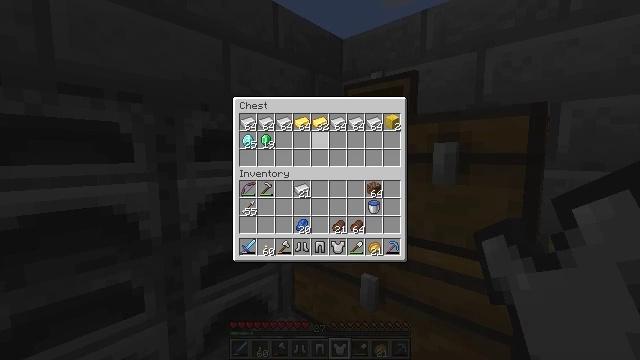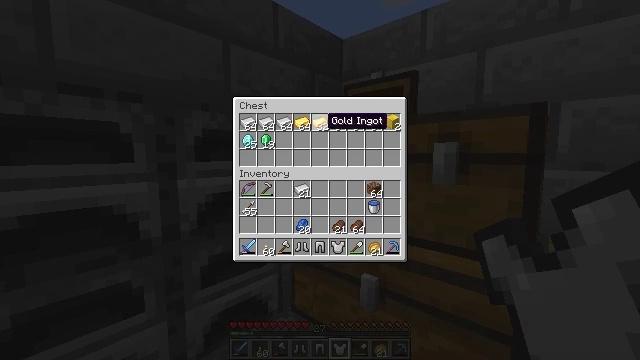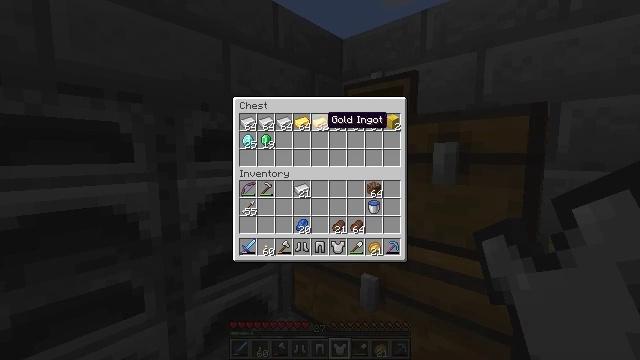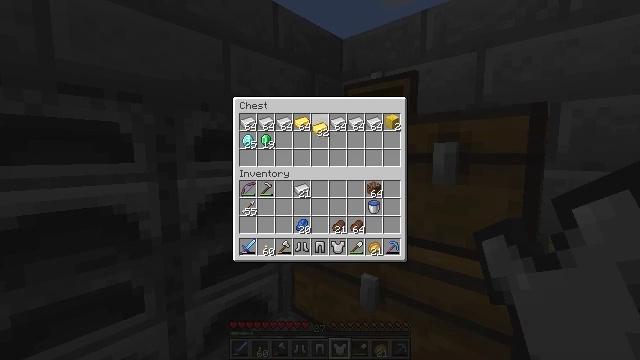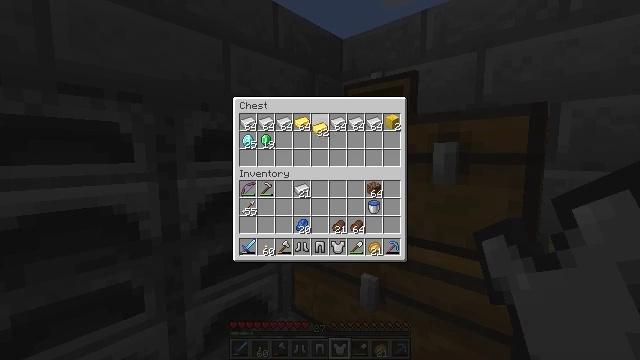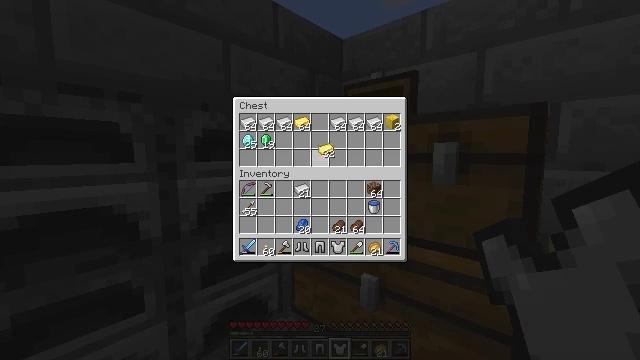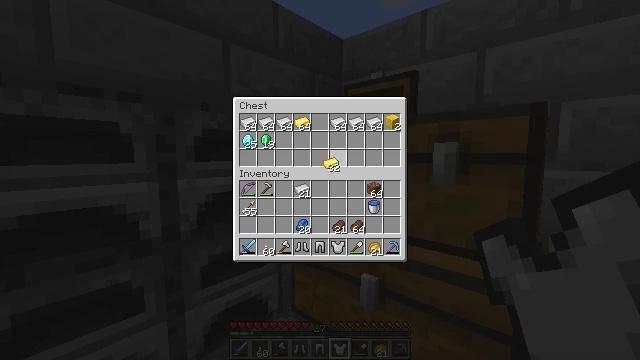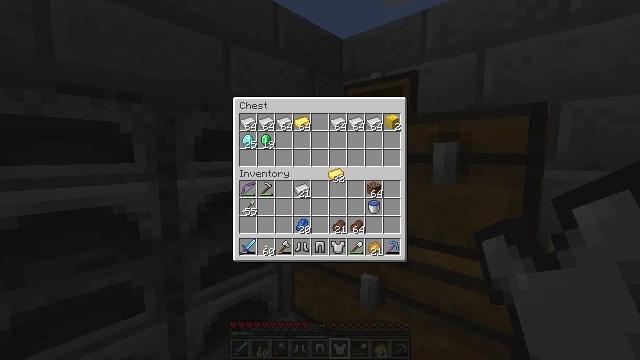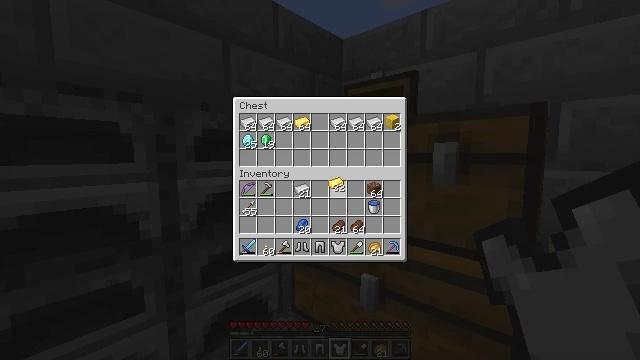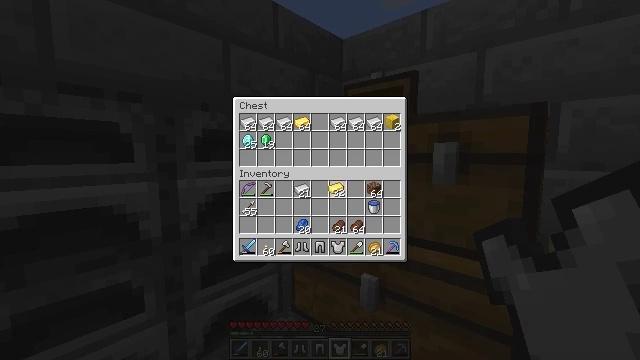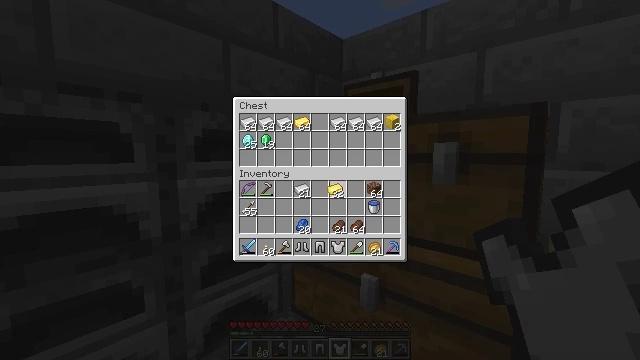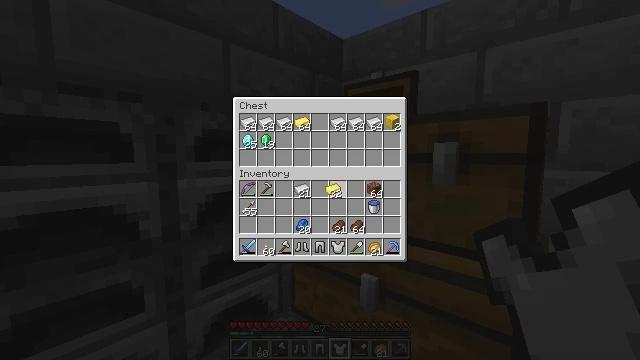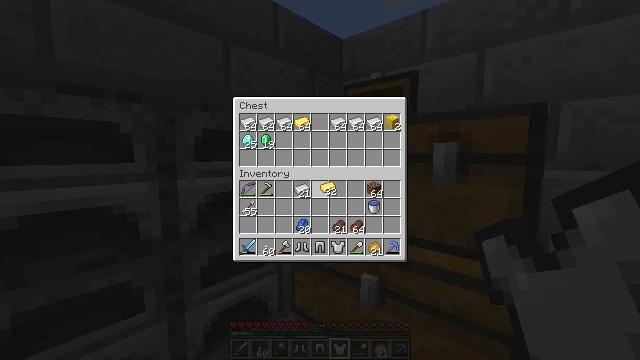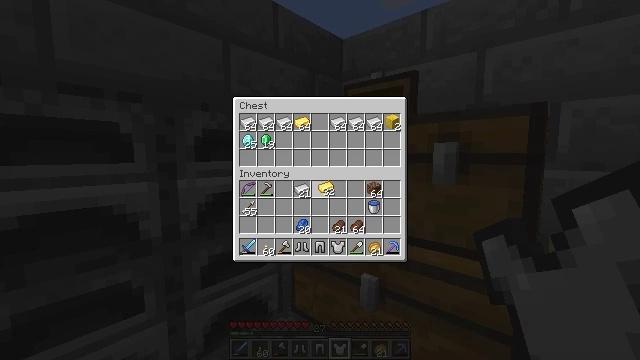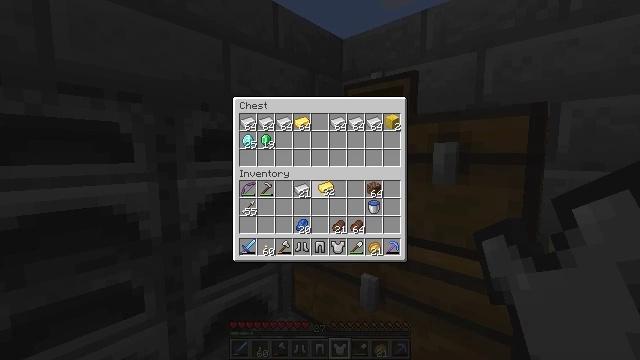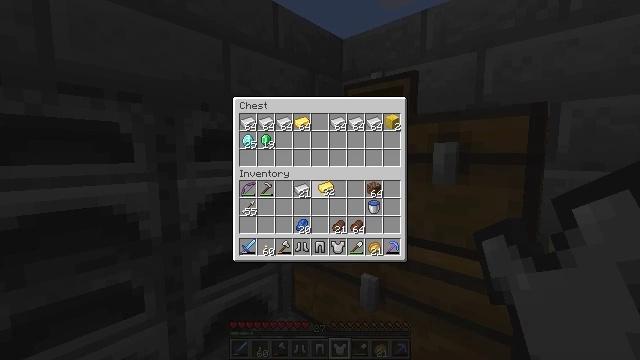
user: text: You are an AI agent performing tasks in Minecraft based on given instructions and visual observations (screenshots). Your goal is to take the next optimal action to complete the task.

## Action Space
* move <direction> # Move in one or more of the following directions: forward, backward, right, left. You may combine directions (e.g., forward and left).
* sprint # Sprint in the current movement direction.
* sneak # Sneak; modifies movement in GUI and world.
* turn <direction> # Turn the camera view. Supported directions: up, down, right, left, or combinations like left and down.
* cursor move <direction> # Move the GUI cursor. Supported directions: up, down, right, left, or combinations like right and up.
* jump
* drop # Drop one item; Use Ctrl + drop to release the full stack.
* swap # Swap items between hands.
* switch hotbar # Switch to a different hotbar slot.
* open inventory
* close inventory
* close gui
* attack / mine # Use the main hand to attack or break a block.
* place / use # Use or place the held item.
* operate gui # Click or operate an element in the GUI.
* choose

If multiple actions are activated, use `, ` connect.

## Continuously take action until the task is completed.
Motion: motion action
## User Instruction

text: Craft a golden helmet.
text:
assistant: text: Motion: no_op
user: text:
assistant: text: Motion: no_op
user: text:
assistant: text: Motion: operate gui
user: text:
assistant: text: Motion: operate gui
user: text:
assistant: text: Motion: cursor move down
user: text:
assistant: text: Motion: cursor move down
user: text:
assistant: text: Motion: cursor move down
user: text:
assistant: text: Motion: cursor move down
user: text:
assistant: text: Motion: no_op
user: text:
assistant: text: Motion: no_op
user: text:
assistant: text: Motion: no_op
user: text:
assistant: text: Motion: no_op
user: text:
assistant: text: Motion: choose
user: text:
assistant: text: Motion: choose
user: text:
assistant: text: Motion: choose
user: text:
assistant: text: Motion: no_op
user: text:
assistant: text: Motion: choose
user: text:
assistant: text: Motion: choose
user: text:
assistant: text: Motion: choose
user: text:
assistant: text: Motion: choose
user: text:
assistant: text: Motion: choose
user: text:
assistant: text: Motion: choose
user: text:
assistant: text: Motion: no_op
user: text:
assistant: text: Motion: no_op
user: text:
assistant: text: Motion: no_op
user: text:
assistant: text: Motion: no_op
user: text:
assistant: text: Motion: choose
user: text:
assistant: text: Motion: choose
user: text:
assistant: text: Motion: choose
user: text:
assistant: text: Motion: no_op